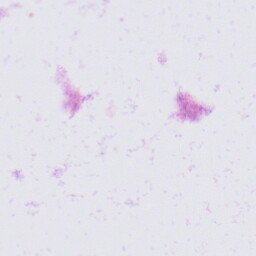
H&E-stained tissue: Skin